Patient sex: M
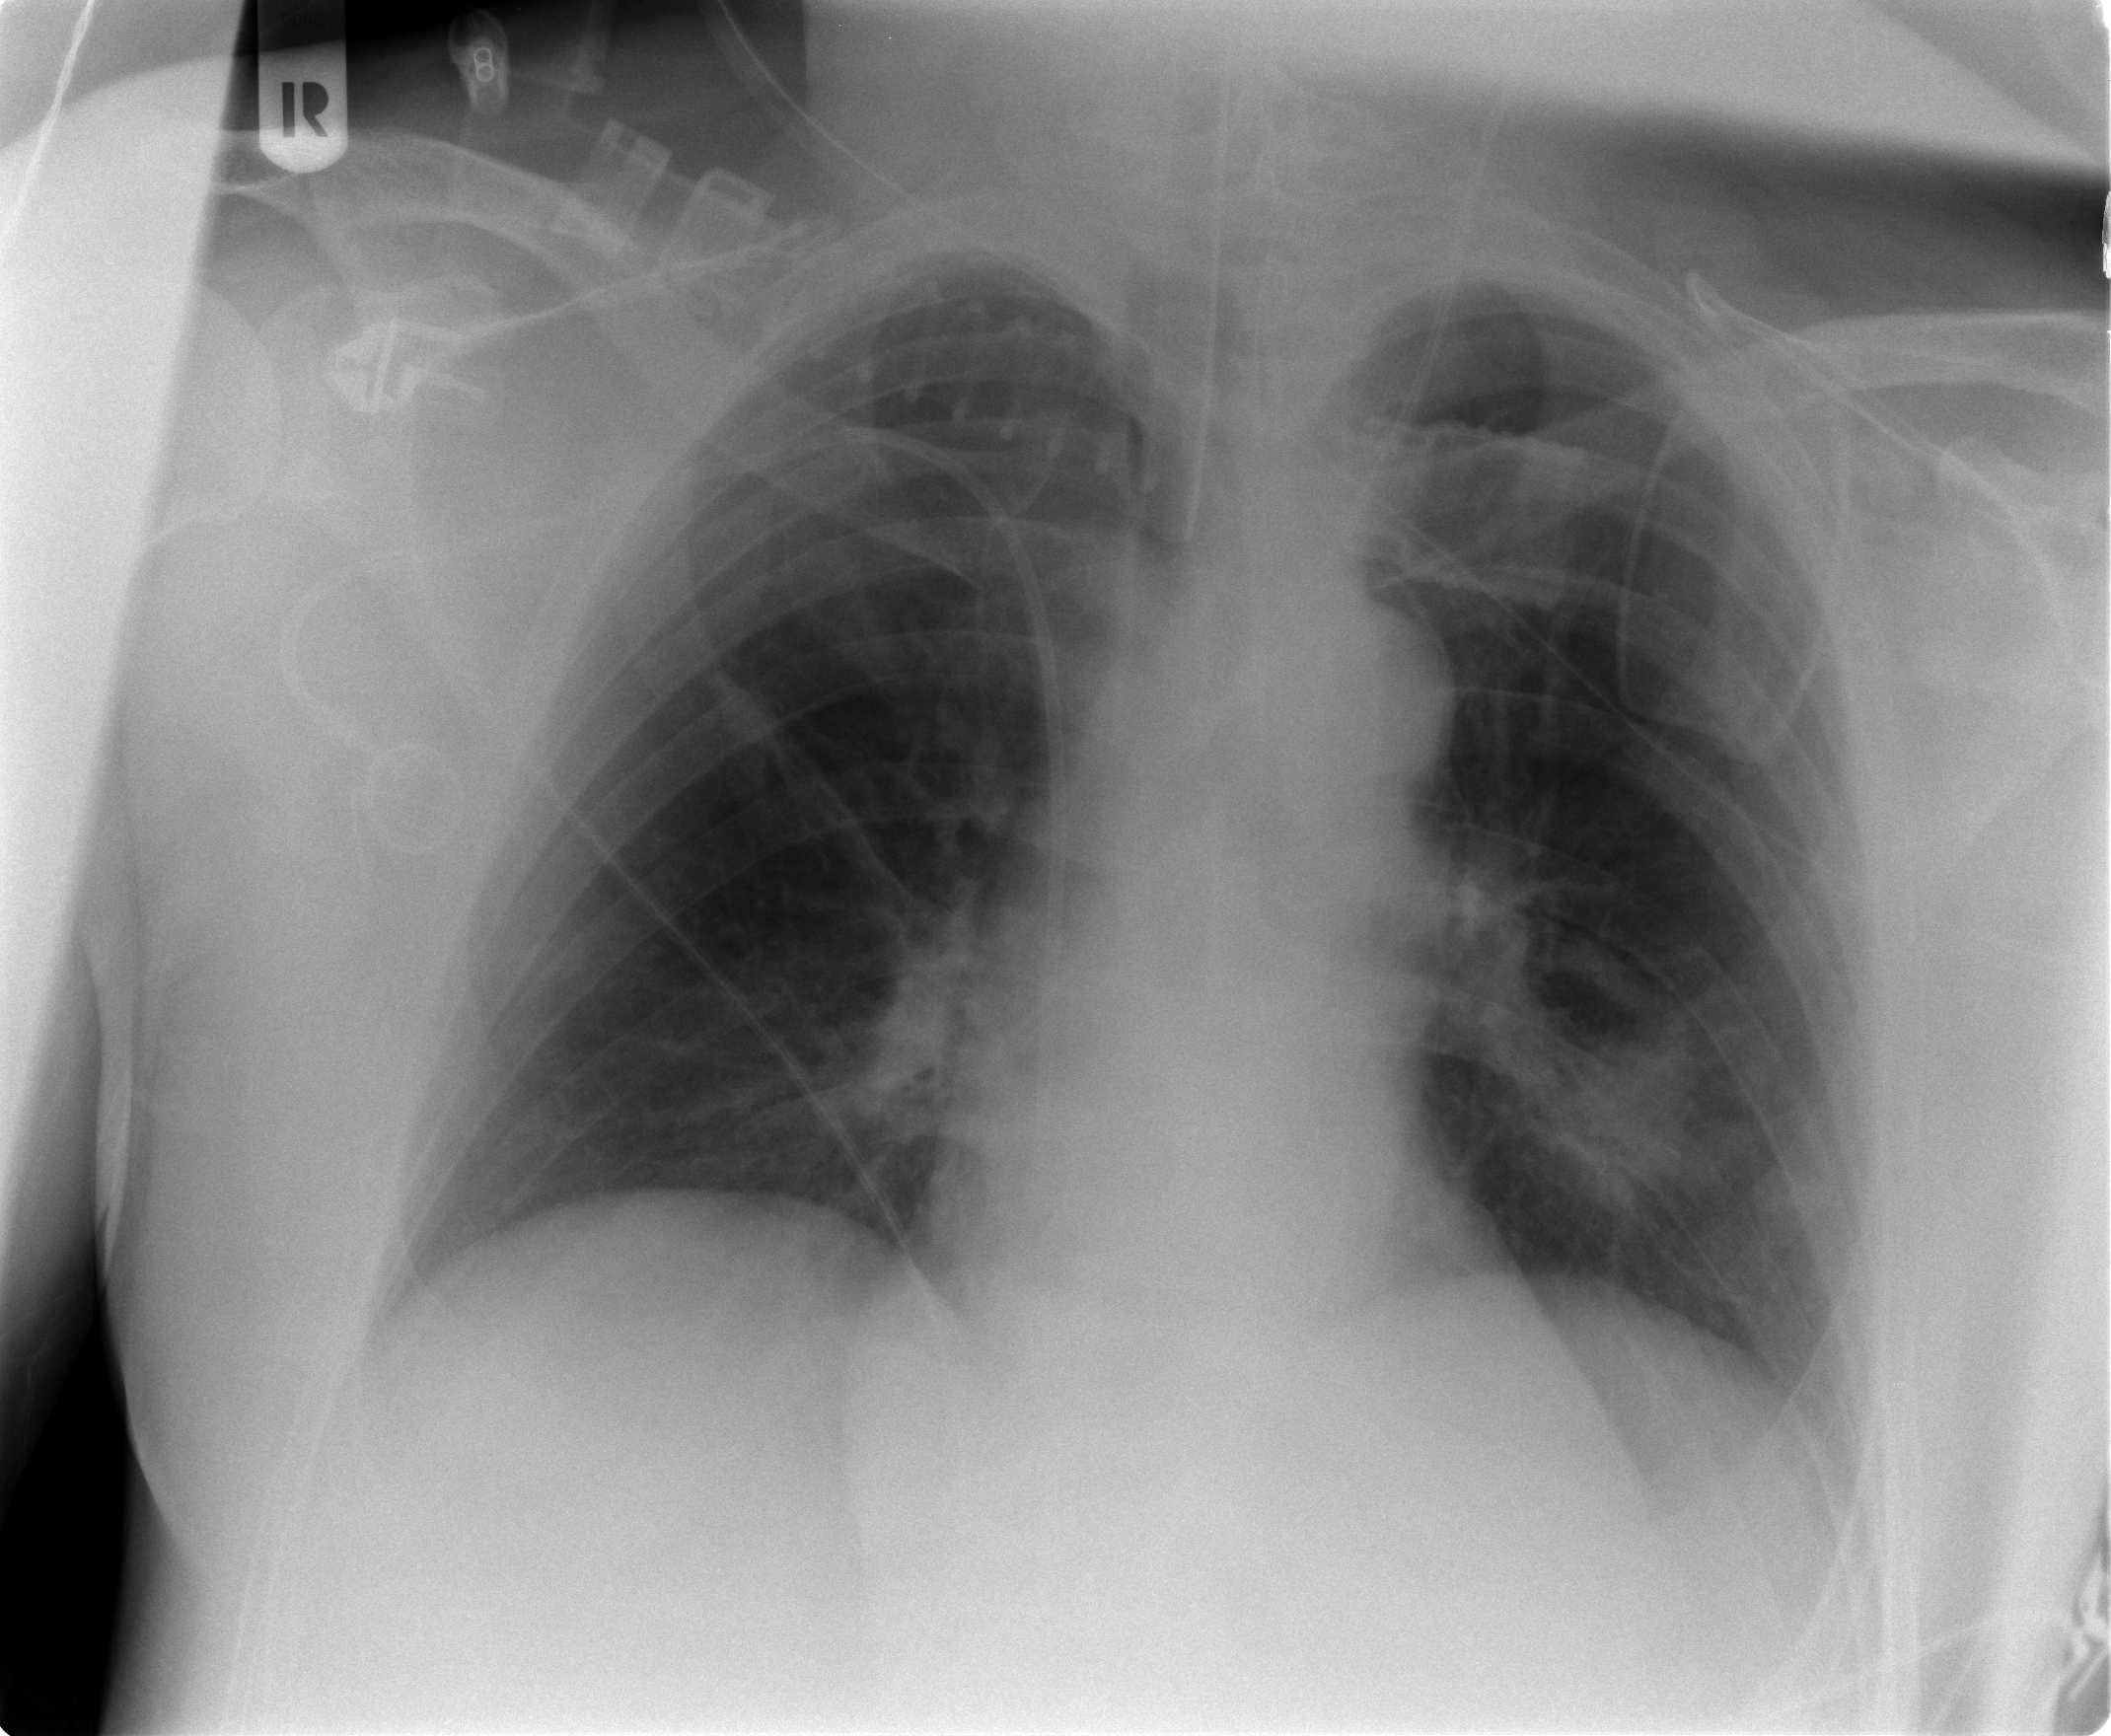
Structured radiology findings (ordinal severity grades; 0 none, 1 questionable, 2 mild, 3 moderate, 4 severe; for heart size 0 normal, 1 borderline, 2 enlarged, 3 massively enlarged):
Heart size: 0
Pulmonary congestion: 0
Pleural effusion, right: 0
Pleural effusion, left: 1
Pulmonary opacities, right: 0
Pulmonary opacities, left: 1
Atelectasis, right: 2
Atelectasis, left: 2